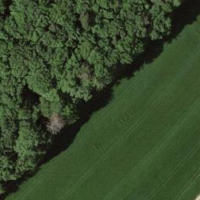
EUNIS habitat code: 52
Species observed at this site:
Cephalanthera rubra